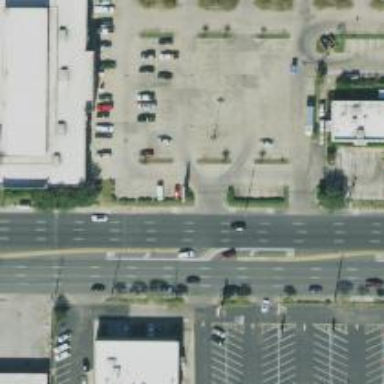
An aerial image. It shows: Parking space is available.